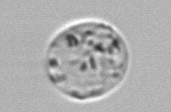
Label: Amoeba